Question: I have an issue, when I'm trying to add a QLabel and a QPushbutton object into a QVBoxLayout. The problem is, that it adds too much space between them like in the picture

Here is a code example of creating the layouts and the labels, and adding them. I'm adding the buttons later on, but that is just with another ->addWidget(button).
'''
jobbcimke= new QLabel(trUtf8("Jobb oldal"));
jobbkozepcimke= new QLabel(trUtf8("Jobb part"));
balcimke= new QLabel(trUtf8("Bal oldal"));
balkozepcimke=new QLabel(trUtf8("Bal part"));
jobbfelulet=new QVBoxLayout();
jobbkozepfelulet=new QVBoxLayout();
balkozepfelulet=new QVBoxLayout();
balfelulet=new QVBoxLayout();
osszefogo=new QHBoxLayout();
jobbfelulet->setAlignment(Qt::AlignRight);
jobbkozepfelulet->setAlignment(Qt::AlignRight);
balfelulet->setAlignment(Qt::AlignLeft);
balkozepfelulet->setAlignment(Qt::AlignLeft);
balfelulet->addWidget(balcimke);
balkozepfelulet->addWidget(balkozepcimke);
jobbfelulet->addWidget(jobbcimke);
jobbkozepfelulet->addWidget(jobbkozepcimke);
osszefogo->addLayout(balfelulet);
osszefogo->addLayout(balkozepfelulet);
osszefogo->addLayout(jobbkozepfelulet);
osszefogo->addLayout(jobbfelulet);
setLayout(osszefogo);
'''
How could I remove the space between them, or is there a better method to do this? I've created the labels for the layout size allocation.
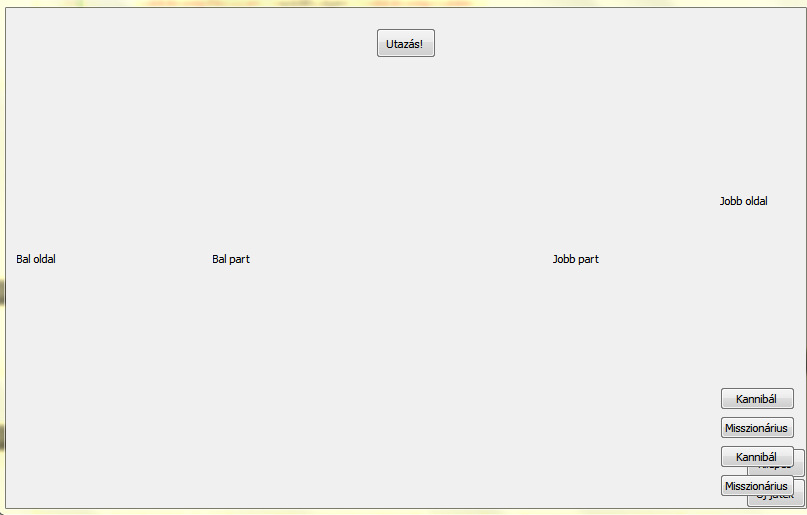
Answer: If you dig into the documentation there's a 'setSpacing(int x)' method for 'QLayouts' that allows you to edit the spacing in between the elements, you may also need to add some 'QSpacerItems' to get the positioning exactly where you want it, or apply constraints with the 'setGeometry(QRect rect)' method.